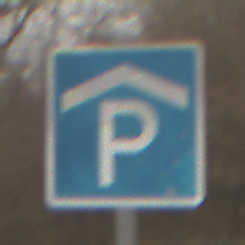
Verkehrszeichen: Parkhaus
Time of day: Midday
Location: Outdoor (Nature)
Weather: Overcast
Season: NotSpecified
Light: Natural